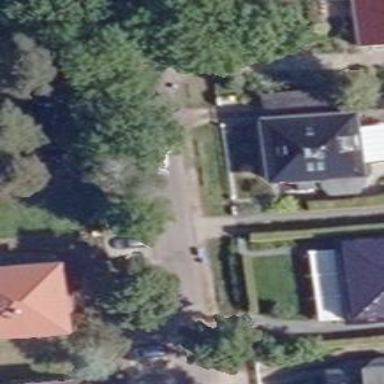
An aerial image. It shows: Asphalt road in residential area.